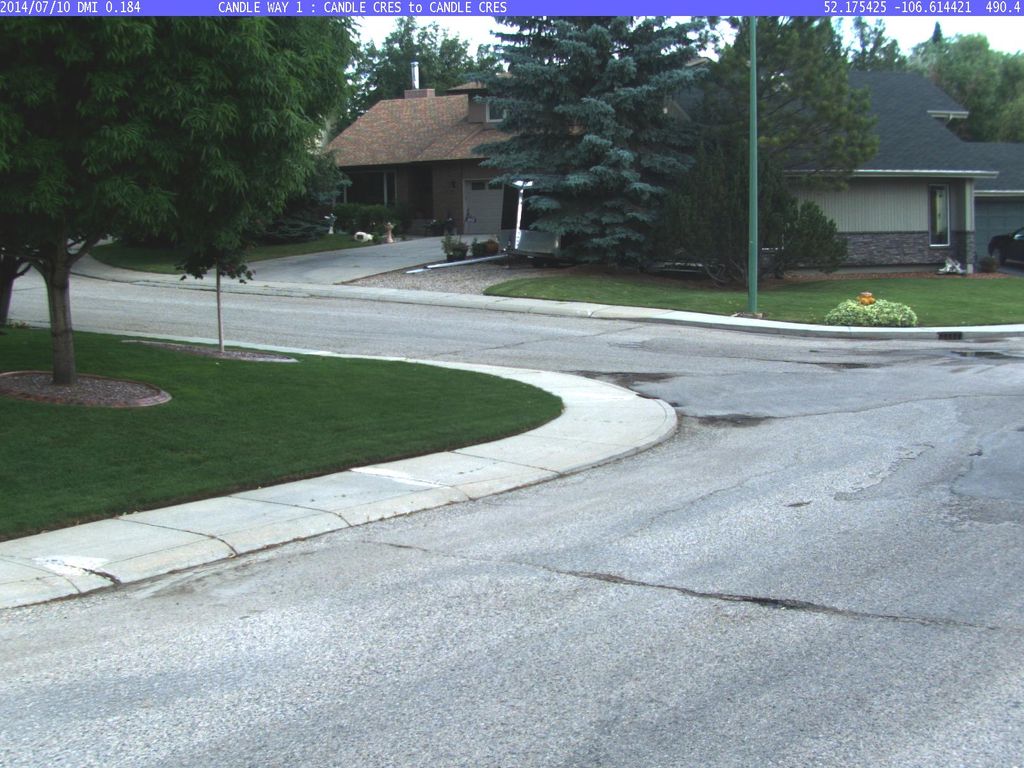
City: saskatoon